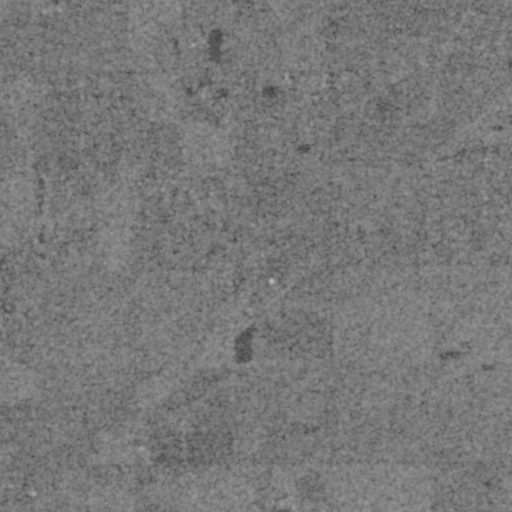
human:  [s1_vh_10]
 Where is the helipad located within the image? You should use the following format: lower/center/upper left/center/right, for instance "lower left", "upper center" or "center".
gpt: The helipad is located in the upper center of the image.
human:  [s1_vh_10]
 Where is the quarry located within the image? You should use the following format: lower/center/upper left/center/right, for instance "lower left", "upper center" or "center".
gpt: The quarry is located in the upper center of the image.
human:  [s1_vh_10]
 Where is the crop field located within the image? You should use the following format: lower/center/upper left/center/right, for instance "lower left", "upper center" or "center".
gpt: There is no crop field in the image.

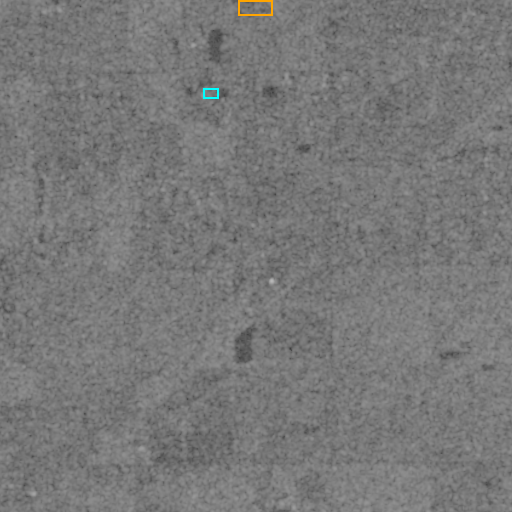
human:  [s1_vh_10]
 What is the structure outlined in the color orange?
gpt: The structure outlined in orange is a quarry.
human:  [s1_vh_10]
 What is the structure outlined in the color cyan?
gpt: The structure outlined in cyan is a building.
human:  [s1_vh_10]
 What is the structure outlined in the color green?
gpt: There is no green outline.